Question:
Hello,
Can anybody guide me regarding this issue. I have tried searching a lot on this issue but couldn't get the right solution for it.
Thanks
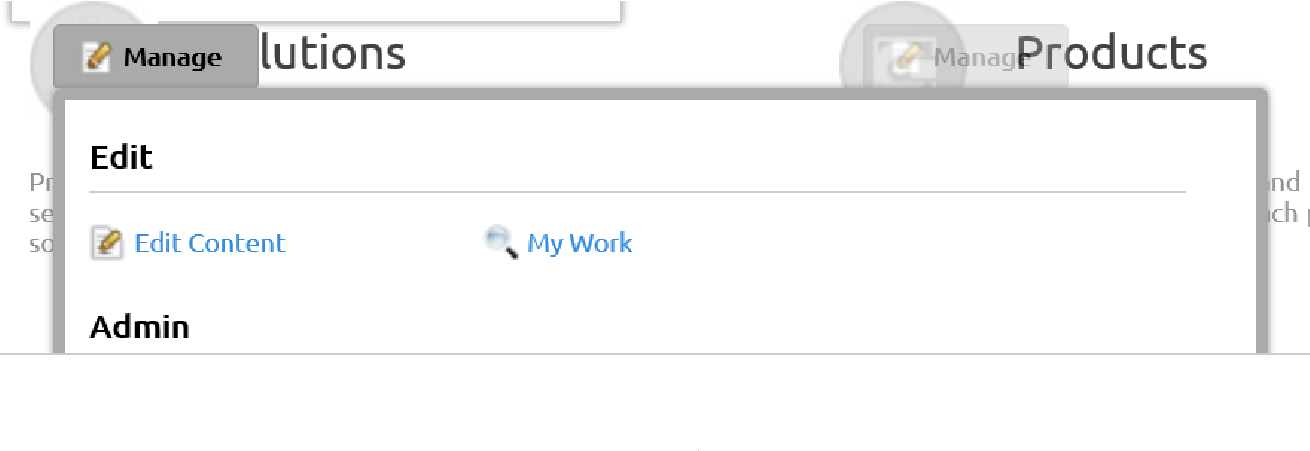
Answer: That is by design, if you mouse off the manage button it should go away.
You could also upgrade to DNN 7 where the Manage button is gone altogether.